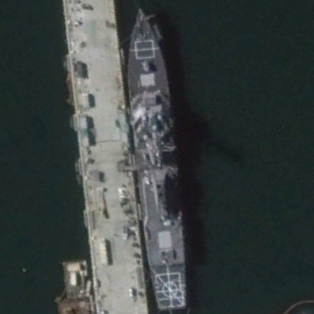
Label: destroyer